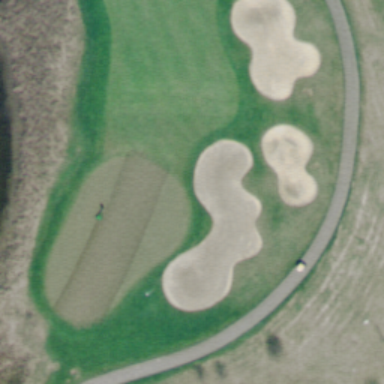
This is a part of a golf course with green turfs and some bunkers .